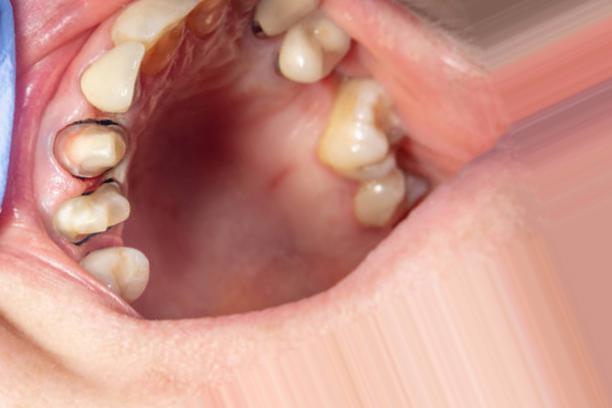
Condition: Caries